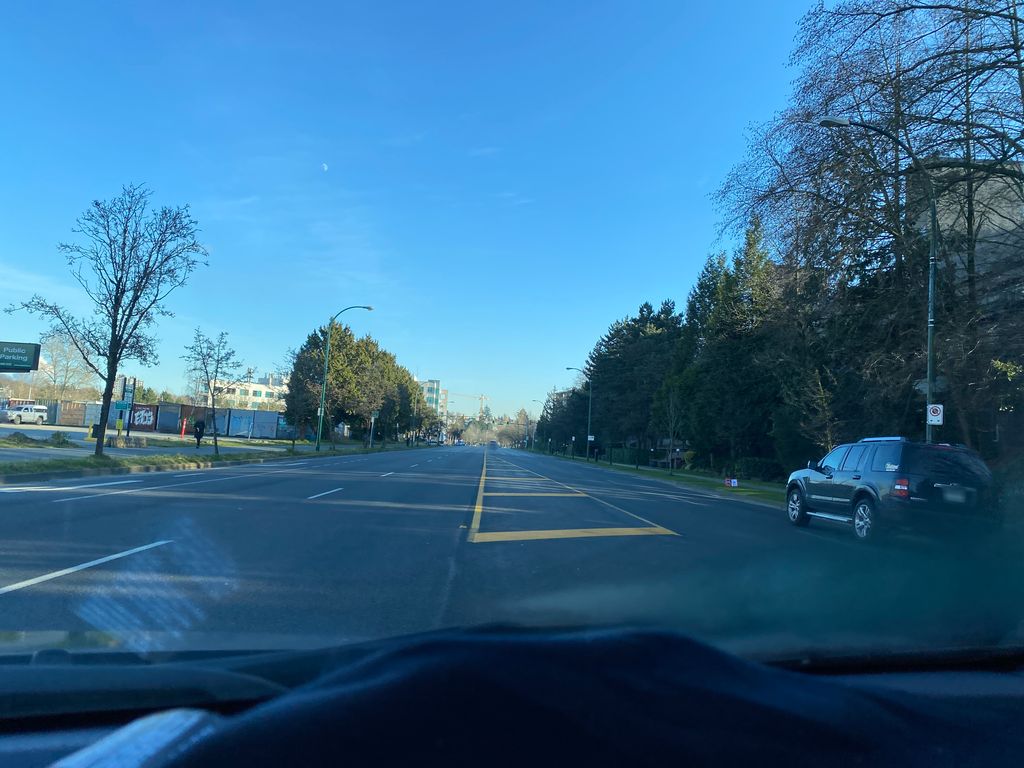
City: vancouver